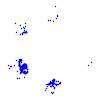
Particle: electron